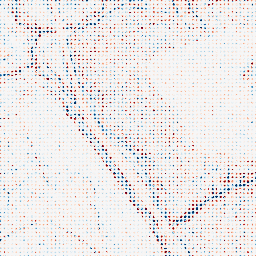
Category: edge_preserving
Decomposition family: bilateral
Decomposition parameters: d: 5
sigma_color: 100
sigma_space: 75
Upsampling method: sinc_blackman
Upsampling parameters: scale: 8
kernel_size: 4
Upsampling scale: 8